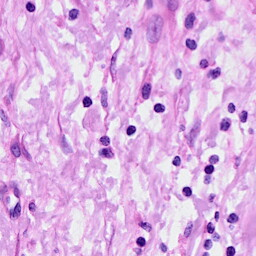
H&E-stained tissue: Ovarian